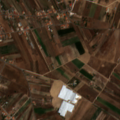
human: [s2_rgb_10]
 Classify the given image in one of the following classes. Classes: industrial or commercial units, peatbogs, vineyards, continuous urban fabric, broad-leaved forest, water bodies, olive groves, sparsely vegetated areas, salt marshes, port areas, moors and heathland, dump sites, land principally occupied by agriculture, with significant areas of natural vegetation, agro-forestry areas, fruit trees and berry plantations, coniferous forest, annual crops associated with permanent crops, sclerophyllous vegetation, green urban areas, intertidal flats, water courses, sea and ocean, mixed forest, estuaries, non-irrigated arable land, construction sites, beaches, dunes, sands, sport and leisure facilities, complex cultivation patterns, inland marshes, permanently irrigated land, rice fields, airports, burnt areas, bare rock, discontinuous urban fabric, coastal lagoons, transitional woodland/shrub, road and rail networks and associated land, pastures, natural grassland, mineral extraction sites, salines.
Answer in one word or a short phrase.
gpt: discontinuous urban fabric, permanently irrigated land, vineyards, complex cultivation patterns